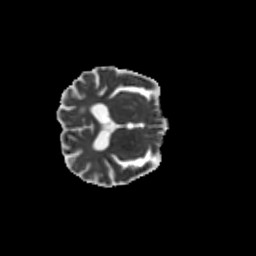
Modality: MD
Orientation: axial
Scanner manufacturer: siemens
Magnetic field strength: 3 T
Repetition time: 9.2 s
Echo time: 0.084 s